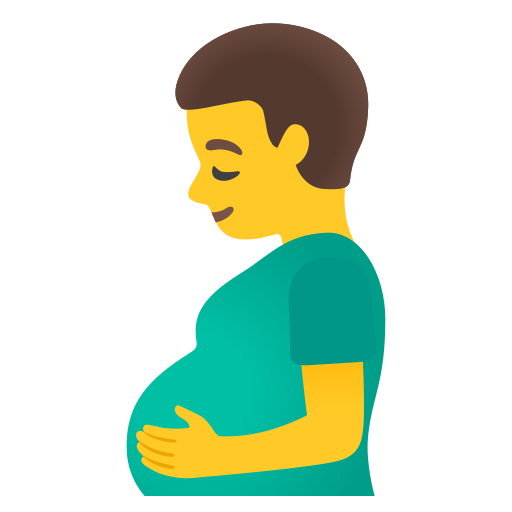
Emoji: 🫃